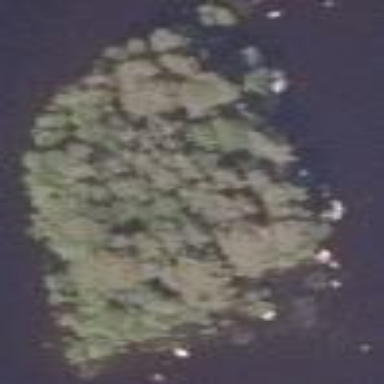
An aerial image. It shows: Island covered with woodland.